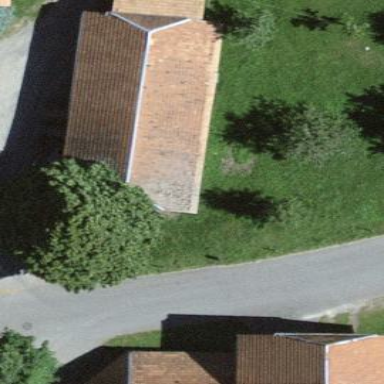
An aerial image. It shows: Shed building.